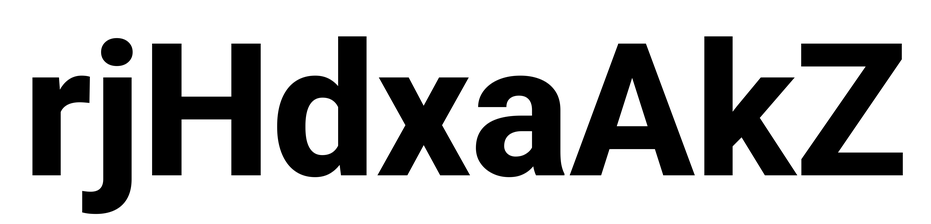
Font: Roboto_ExtraBold